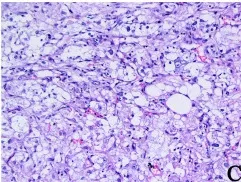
Histopathology features of primary tumors. (C) Abundant epithelioid cells, a small amount of adipose tissue, and thick-walled blood vessels were seen in the tumor. . E H&E, x200.
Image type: pathology (h&e)